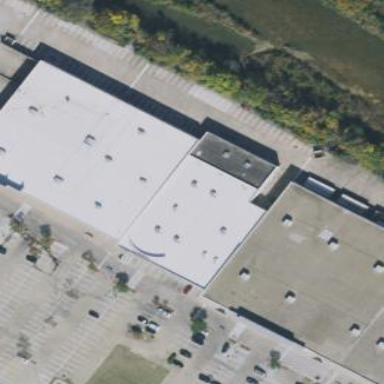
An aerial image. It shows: White retail building.